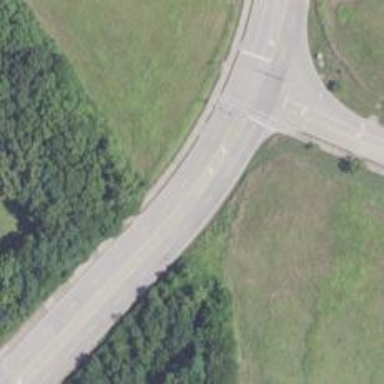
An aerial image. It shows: Secondary road.